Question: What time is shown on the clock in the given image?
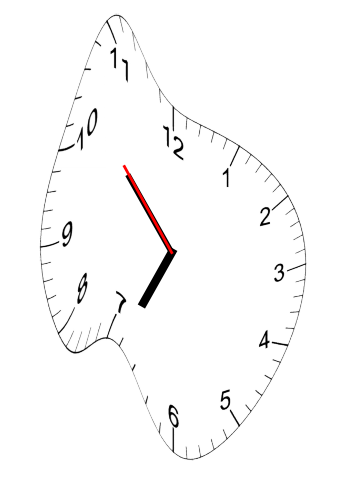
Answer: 06:52:53